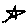
Label: star